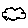
Label: cloud